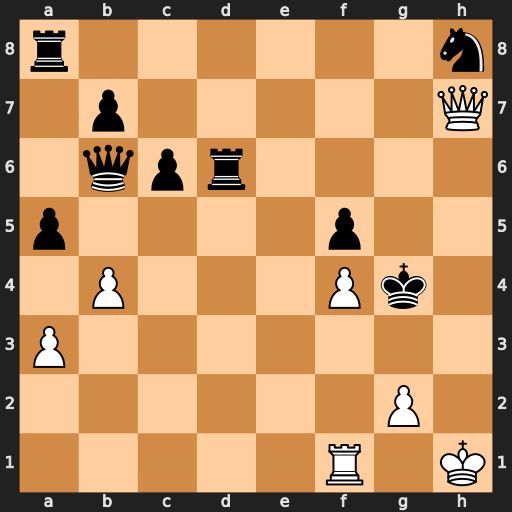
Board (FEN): r6n/1p5Q/1qpr4/p4p2/1P3Pk1/P7/6P1/5R1K
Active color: w
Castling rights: -
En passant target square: -
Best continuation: Qh3#